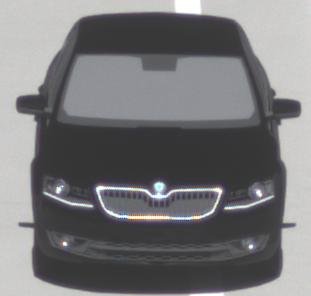
Make: Skoda
Model: Octavia 1.2 TSI
Detailed model: Octavia (III) Limousine
Model produced from: 2013/02
Model produced until: 2015/04
Doors: 5
Color: black
Road condition: wet road
Daytime: midday
Contrast: high contrast